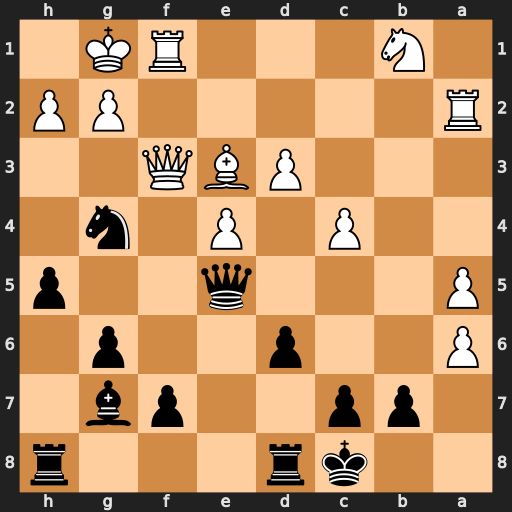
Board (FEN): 2kr3r/1pp2pb1/P2p2p1/P3q2p/2P1P1n1/3PBQ2/R5PP/1N3RK1
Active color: b
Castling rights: -
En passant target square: -
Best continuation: Qxh2#